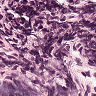
Metastatic tissue present: no